Question: How to find total requests per day for a particular API while analysing chart in Google console? It shows only average requests not total. And also I have doubt about counts displayed there. What is count? and how is it calculated?

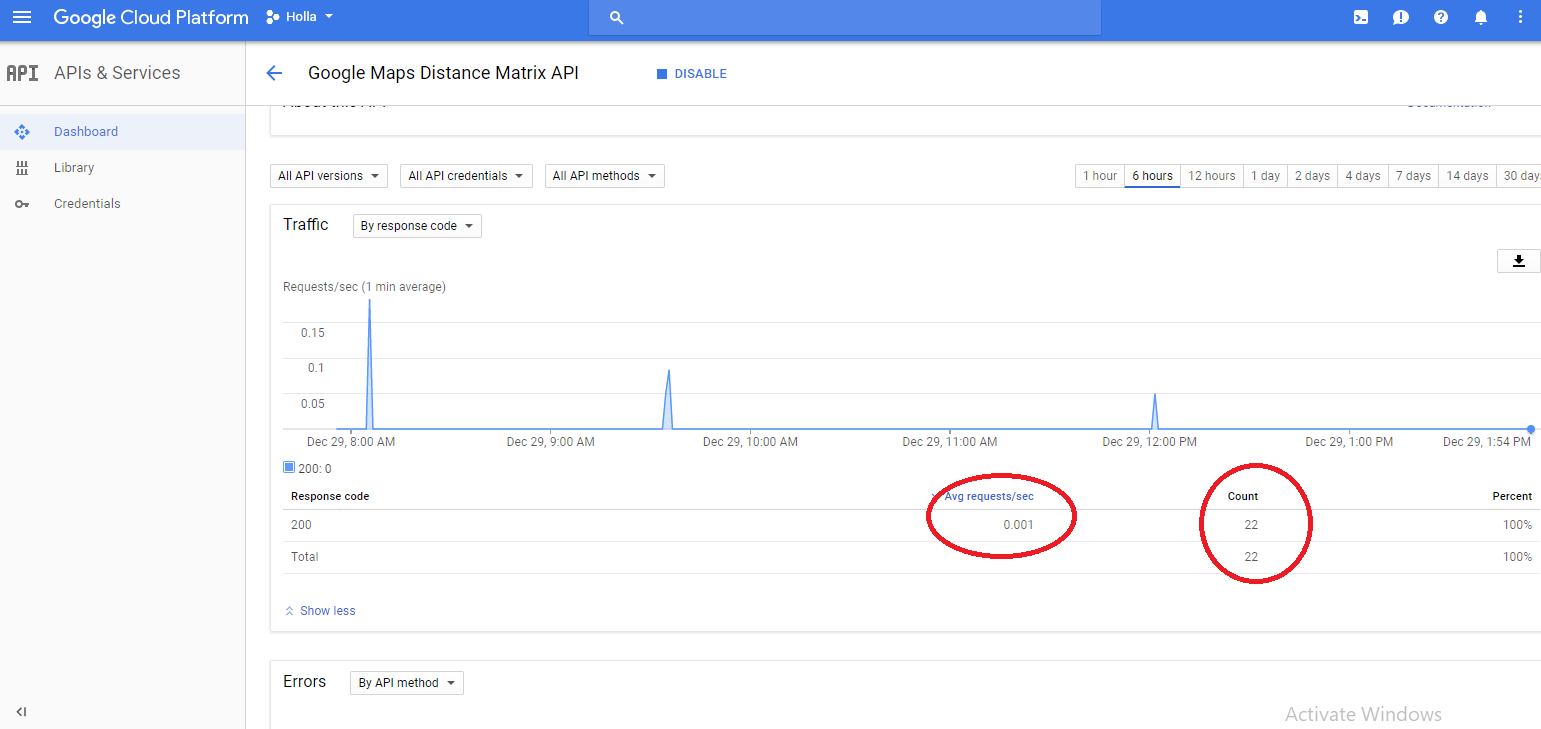
Answer: Your filter is missing because of which you are not getting count for per day.
If you look at your attached screenshot then selected section is instead try selecting and then check . This will give you total Requests per day for a particular API.
And to know particular API usage count then select your api method from dropdown present as
Hope this is clear.